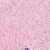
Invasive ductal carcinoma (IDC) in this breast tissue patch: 0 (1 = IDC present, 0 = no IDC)